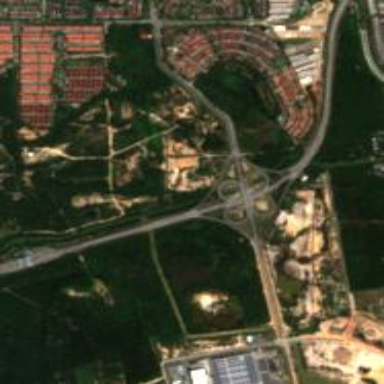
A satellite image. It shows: Motorway junction.